Field crop: maize
Growth stage: 1
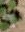
Species: chenopodium